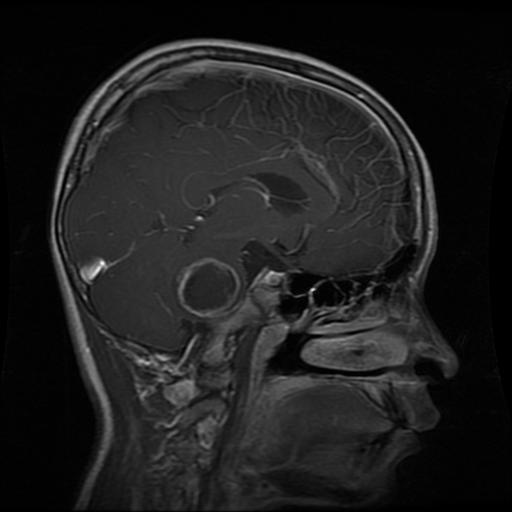
Label: glioma